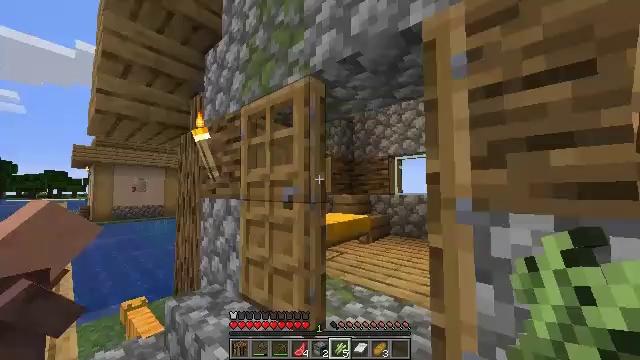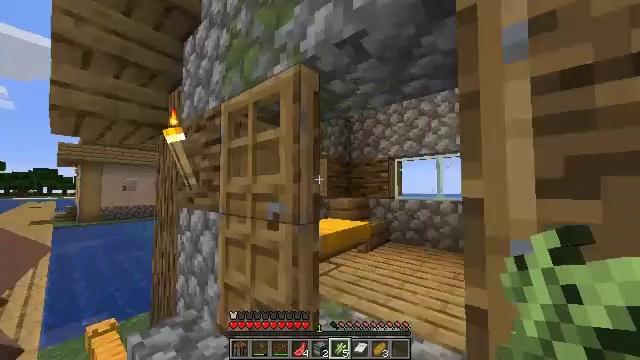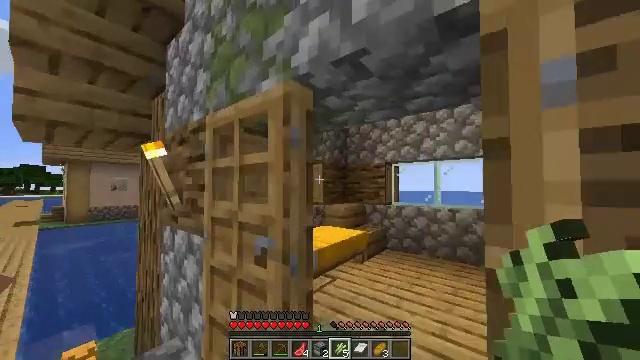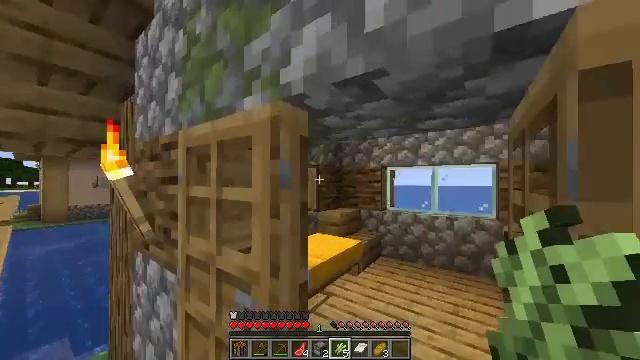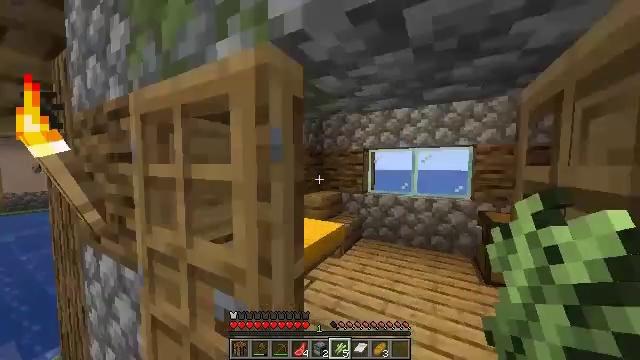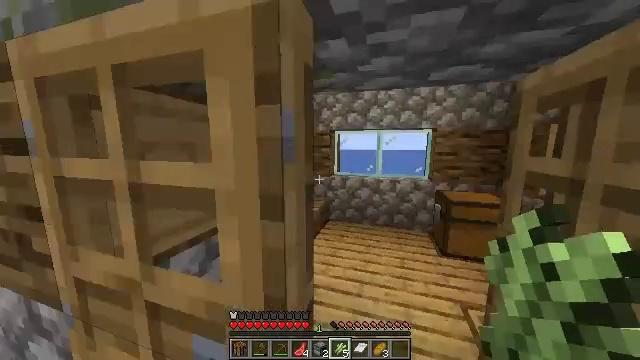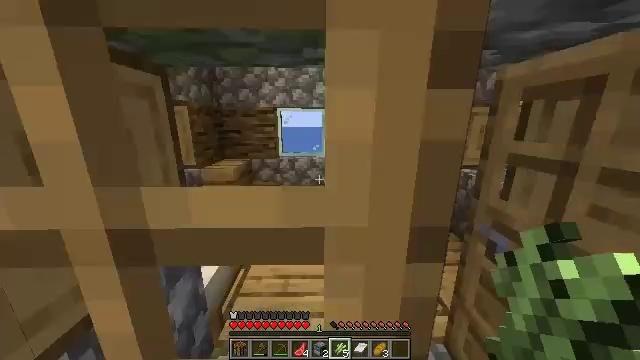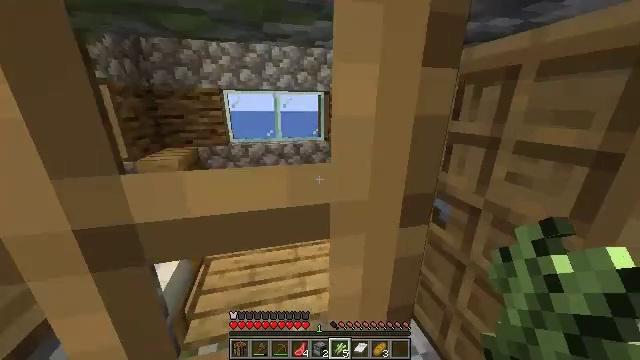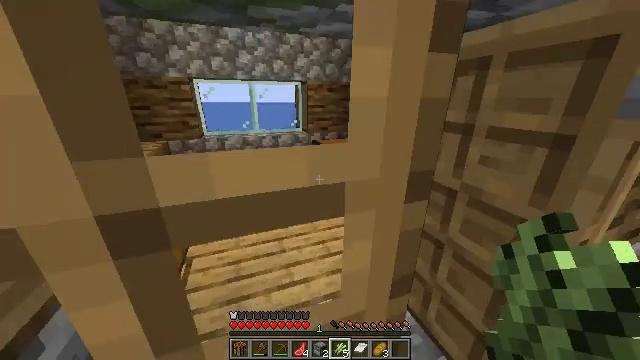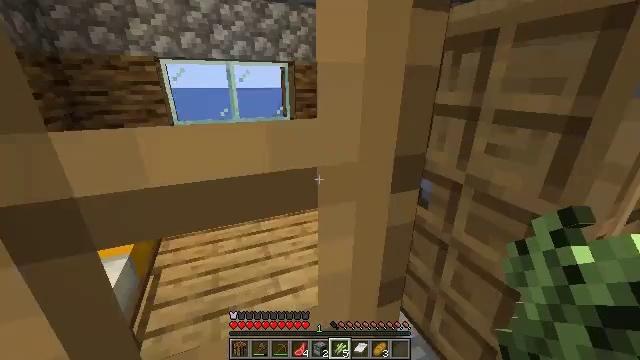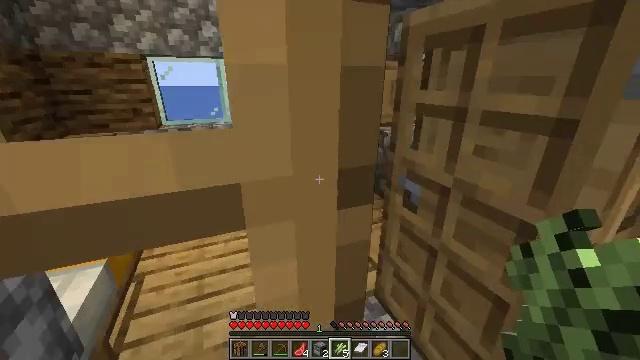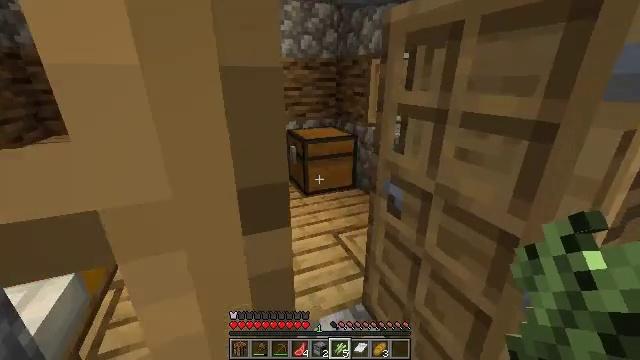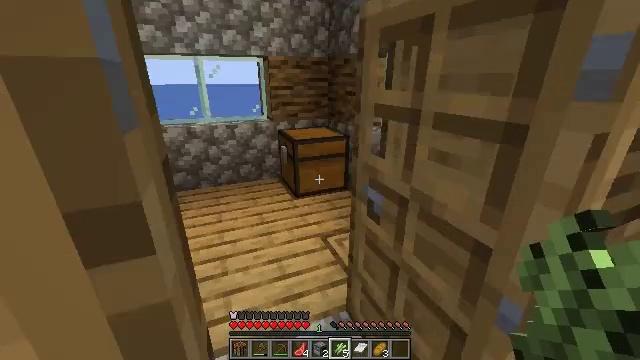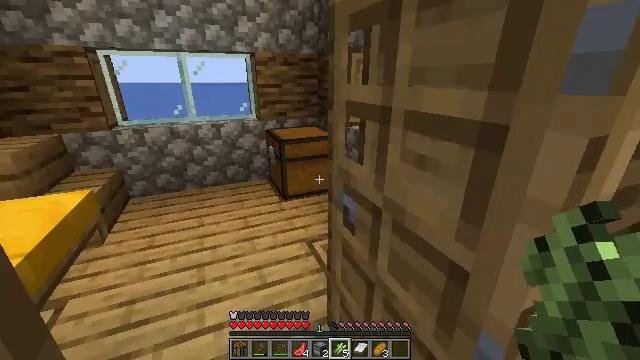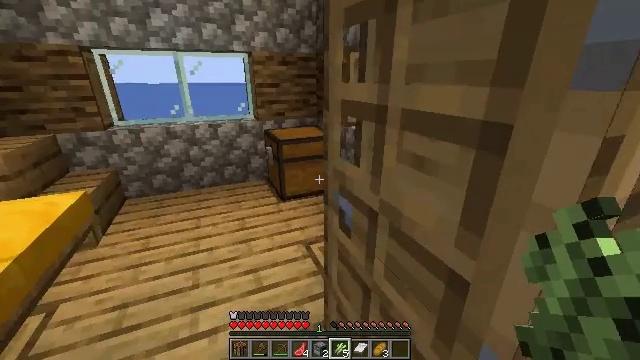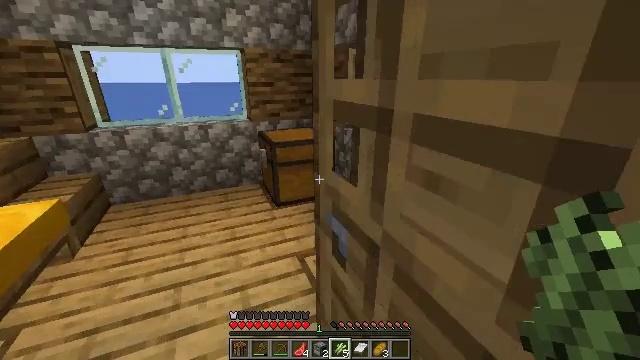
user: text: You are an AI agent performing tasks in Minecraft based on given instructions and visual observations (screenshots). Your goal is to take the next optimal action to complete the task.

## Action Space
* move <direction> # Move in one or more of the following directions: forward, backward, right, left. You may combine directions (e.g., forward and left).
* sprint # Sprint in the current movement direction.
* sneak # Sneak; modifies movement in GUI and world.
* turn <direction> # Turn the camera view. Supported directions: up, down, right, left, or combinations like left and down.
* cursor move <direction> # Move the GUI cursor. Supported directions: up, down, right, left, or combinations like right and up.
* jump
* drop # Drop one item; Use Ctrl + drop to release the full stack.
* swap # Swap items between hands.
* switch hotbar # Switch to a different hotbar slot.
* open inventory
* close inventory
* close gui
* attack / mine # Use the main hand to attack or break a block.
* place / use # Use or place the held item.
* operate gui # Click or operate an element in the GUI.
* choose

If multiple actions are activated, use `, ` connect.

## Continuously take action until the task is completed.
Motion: motion action
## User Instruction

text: Mine the chest to collect it.
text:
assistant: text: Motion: move forward
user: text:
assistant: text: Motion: move forward, turn right
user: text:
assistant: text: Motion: move forward and move left, turn right and down
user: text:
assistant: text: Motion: move forward and move left, turn right and down
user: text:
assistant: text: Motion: move forward and move left, turn right and down
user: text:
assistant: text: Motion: move forward and move left, turn right and down
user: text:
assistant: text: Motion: move forward, turn right and down
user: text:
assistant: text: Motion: move forward, turn right and down
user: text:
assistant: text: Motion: move forward and move right, turn right
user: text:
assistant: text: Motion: move forward and move right
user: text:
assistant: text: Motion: move forward and move right
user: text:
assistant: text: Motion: move forward and move right
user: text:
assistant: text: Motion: move forward
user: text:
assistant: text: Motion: move forward
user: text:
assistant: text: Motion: move forward
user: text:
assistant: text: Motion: move forward
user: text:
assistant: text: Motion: move forward
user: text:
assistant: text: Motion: move forward
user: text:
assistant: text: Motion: move forward, turn down
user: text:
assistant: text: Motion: no_op
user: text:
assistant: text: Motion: no_op
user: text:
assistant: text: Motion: use / place
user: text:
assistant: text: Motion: use / place
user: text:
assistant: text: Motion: use / place
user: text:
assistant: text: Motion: no_op
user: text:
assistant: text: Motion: no_op
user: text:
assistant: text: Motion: open gui
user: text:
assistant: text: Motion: no_op
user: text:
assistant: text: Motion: no_op
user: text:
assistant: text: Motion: no_op